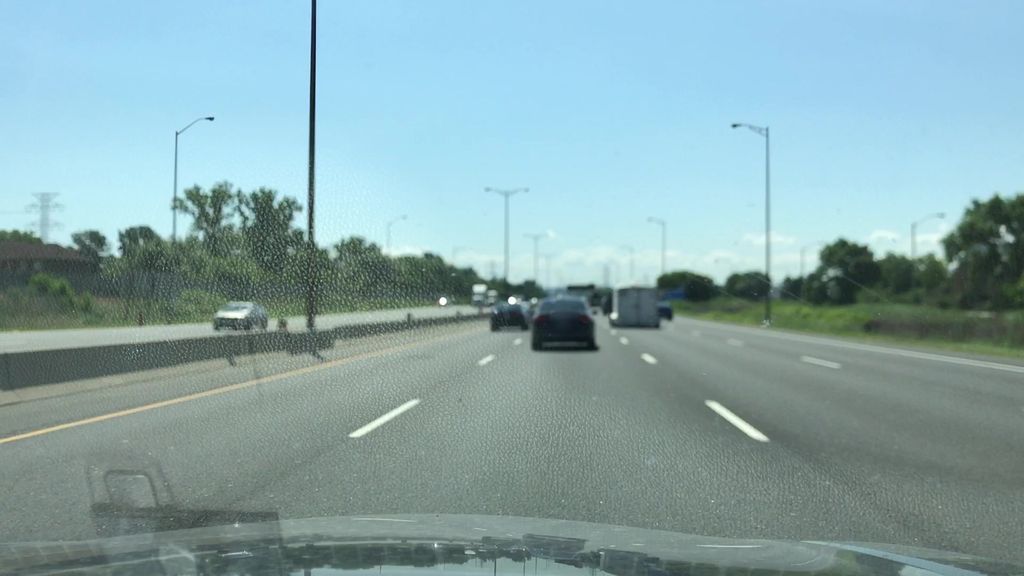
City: hamilton